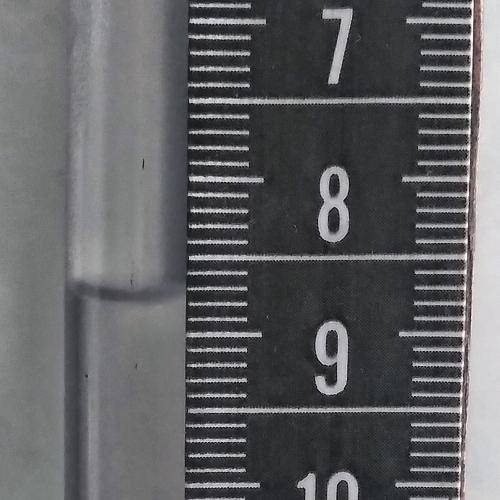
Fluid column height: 8.7 cm